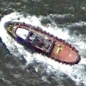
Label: Towing_vessel